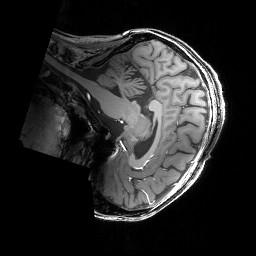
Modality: T1w
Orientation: sagittal
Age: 31
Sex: female
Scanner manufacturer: siemens
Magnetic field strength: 6.98 T
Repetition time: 2.37 s
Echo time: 0.00231 s